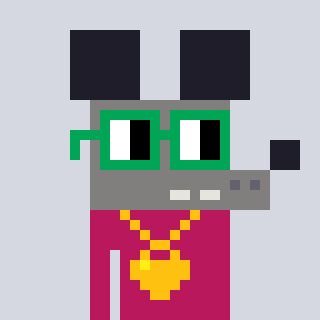
a pixel art character with square green glasses, a mouse-shaped head and a darkpink-colored body on a cool background